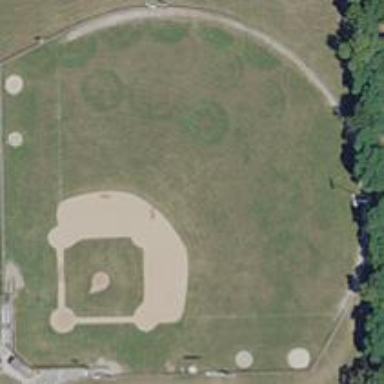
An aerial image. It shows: Baseball pitch for leisure land activities.